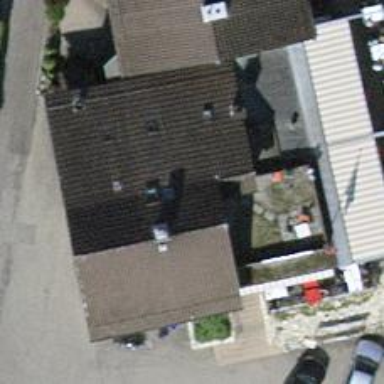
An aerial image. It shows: Restaurant.